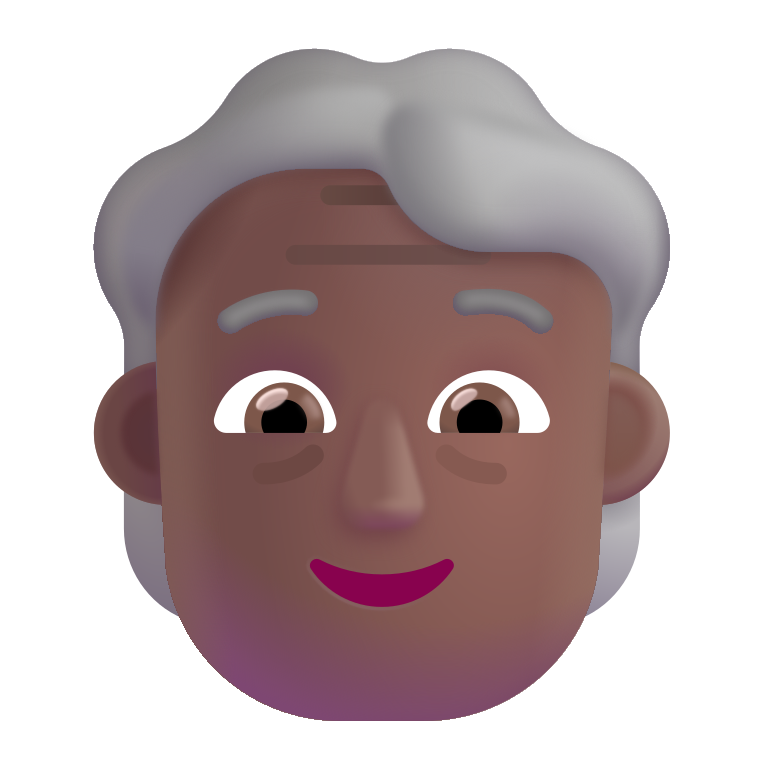
older person color  dark